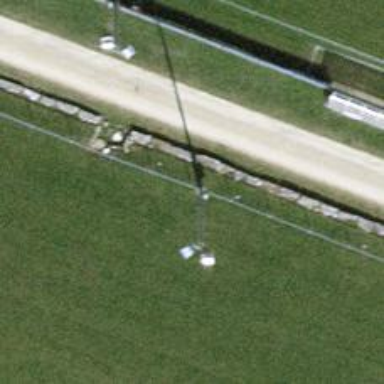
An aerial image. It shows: Mast structure.